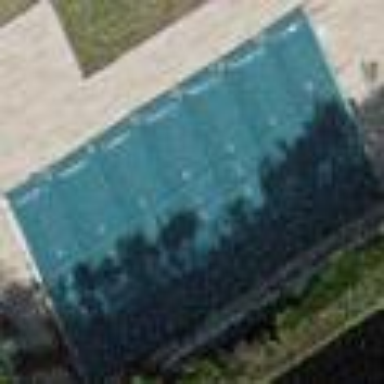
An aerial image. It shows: Swimming pool located in leisure land.